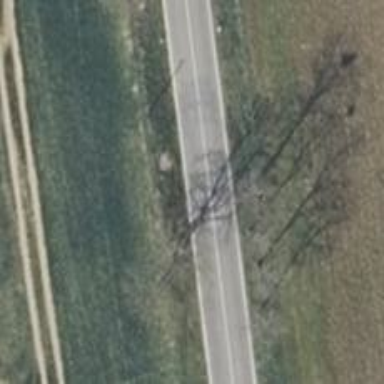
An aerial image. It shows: Deciduous broadleaved tree.